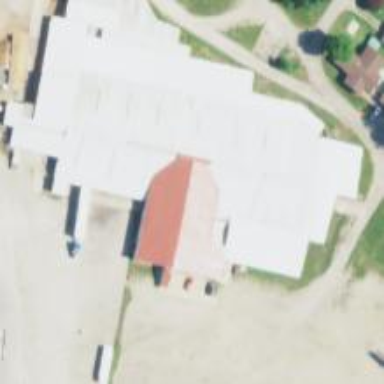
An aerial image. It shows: Animal breeding facility housed in building.